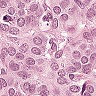
Metastatic tissue present: yes